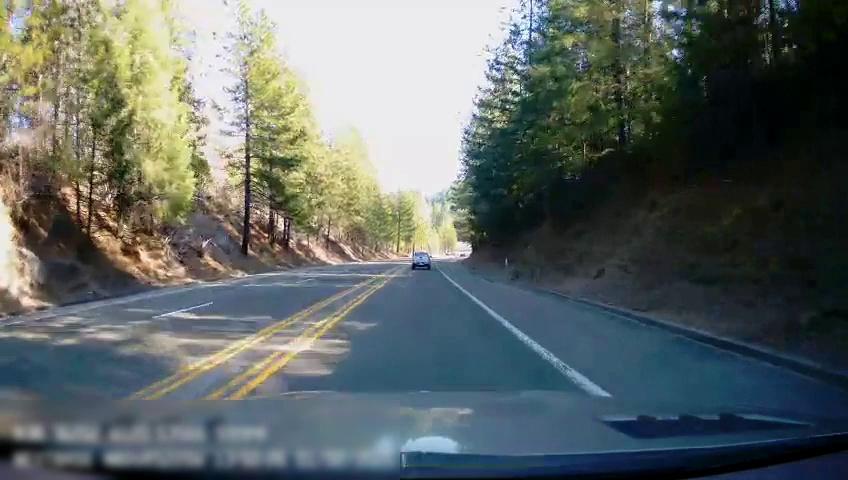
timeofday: Day
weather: Sunny
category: Drivable Space
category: Vehicles | Truck
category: Lanes | Alternate Lane
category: Lanes | Current Lane
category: Lanes | Current Lane
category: Lanes | Opposite Lane
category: Lanes | Opposite Lane
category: Lanes | Opposite Lane
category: Lanes | Opposite Lane